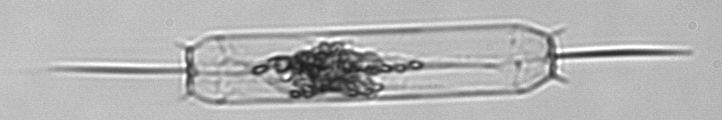
Label: Ditylum_brightwellii